Question: I have a raw data file of a sound recording, with each sample stored as a 16 bit short. I want to play this file through Redhawk.
I have a file_source_s connected to AudioSink like so:

I was expecting to hear sound from my speakers when starting these components. But when I start both components, I cannot hear any sound.
Here are the file_source_s properties values:
- - - - - -
I know:
- -
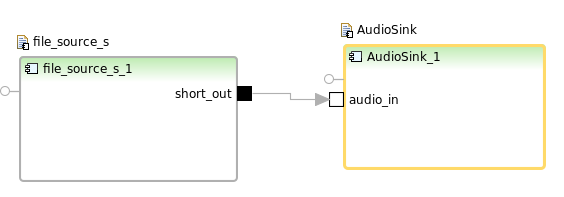
Answer: The AudioSink component uses the information from the received SRI (Signal Related Information) in order to determine the audio's sample rate. This is seen here from line 156 of the AudioSink component:
'''
int sample_rate = static_cast<int>(rint(1.0/current_sri.xdelta));
'''
It receives the SRI from downstream components, in this case, file_source_s.
The component file_source_s is part of the gnuhawk component package. The <URL> library provides software that enables a GNU Radio block to be integrated into the REDHAWK software framework. Since SRI is a REDHAWK construct and not present in GNURADIO, it does not appear as though the file_source_s block gathers enough information via properties to represent the correct xdelta / sample rate for the audio file.
I'd recommend using a pure REDHAWK component like <URL> which takes in as a property the sample rate.